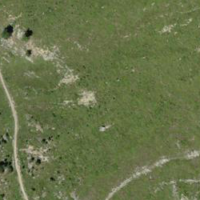
EUNIS habitat code: 26
Species observed at this site:
Silene acaulis
Vaccinium uliginosum